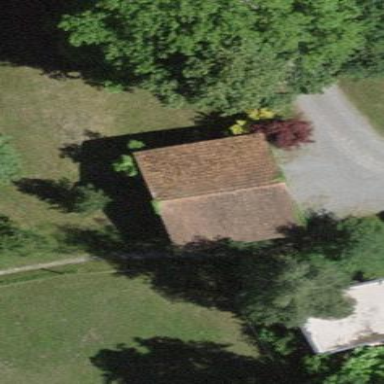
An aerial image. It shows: Roof with gabled shape.